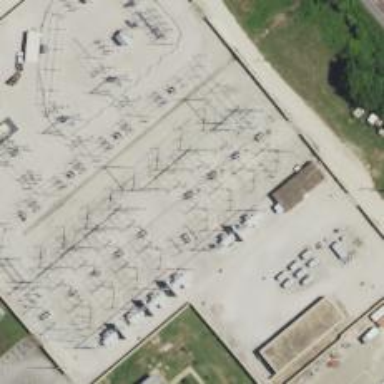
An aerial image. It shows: Switch used for power control.